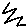
Label: zigzag